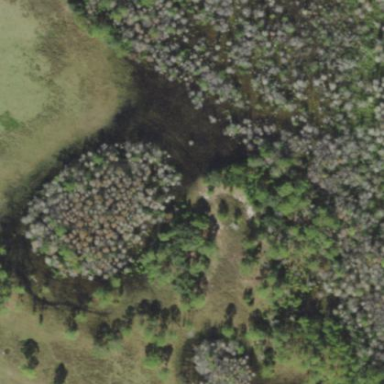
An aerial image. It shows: Swamp in wetland area.